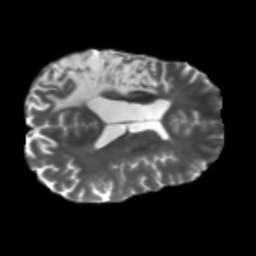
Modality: T2w
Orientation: axial
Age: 43
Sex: male
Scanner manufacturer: siemens
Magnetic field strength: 3 T
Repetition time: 5.25 s
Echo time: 0.08 s